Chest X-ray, PA view. Patient: 56 years old, sex F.
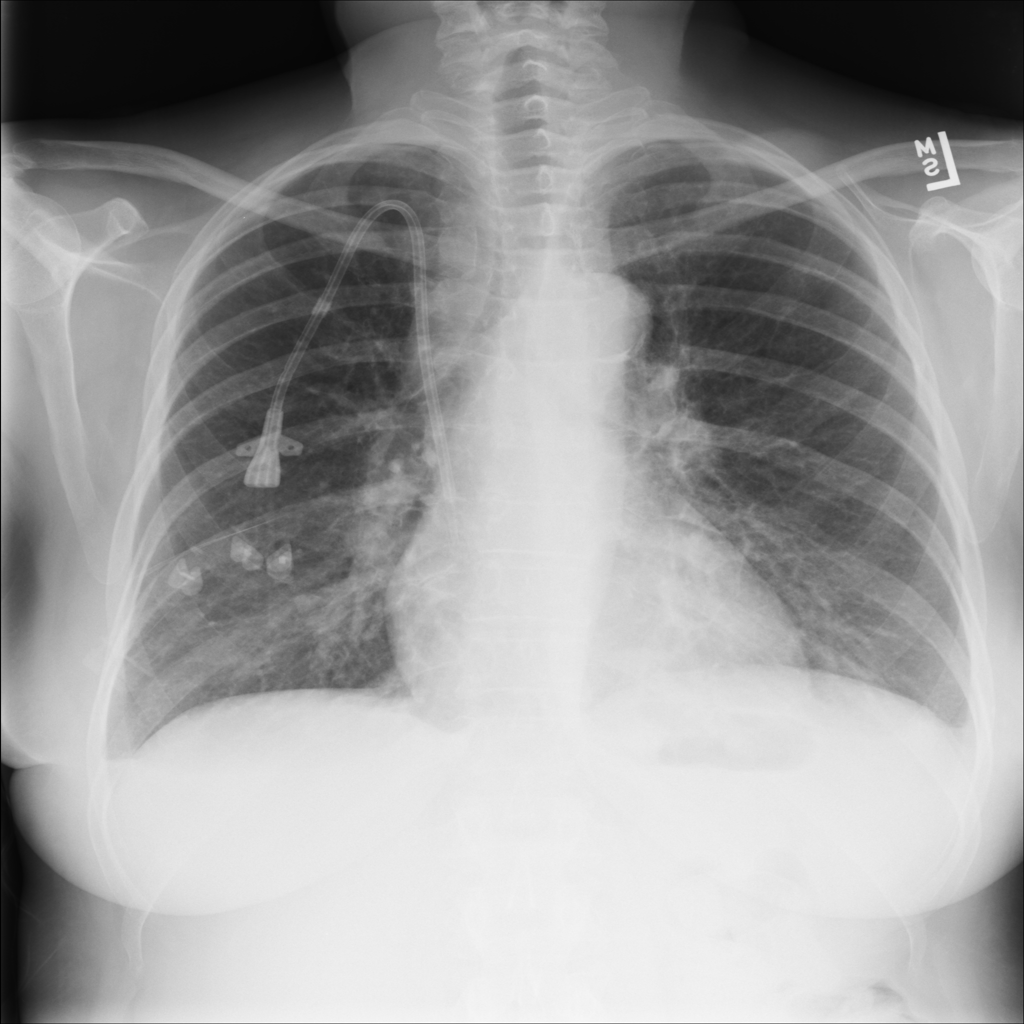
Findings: Pleural_Thickening